Question: I have drawn a Cubic Curve on canvas using
'''
myPath.cubicTo(10, 10, w, h/2, 10, h-10);
'''
I have four ImageView on that screen and I want to move that ImageViews on the drawn curve when I drag that image with touch.
I have referred the links :
<URL>
<URL>
<URL>
What I get is, Animation to move the Image on Curve with the duration defined by t.
But I want to move that ImageView on touch in direction of that curve area only.
Following is my Screen :
So, I want all the '(x,y) co-ordinates' of the curve to move ImageView on that curve only.
Else I want an equation to draw a curve so that I can interpolate x value for the touched y value.
I have goggled a lot but didn't succeed.
Any advice or guidance will help me a lot.
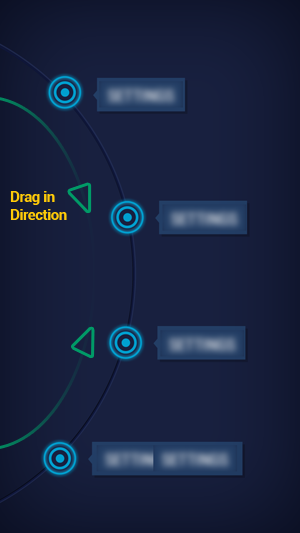
Answer: # Approach
I would suggest a different approach than using bezier as you would need to reproduce the math for it in order to get the positions.
By using simple trigonometry you can achieve the same visual result but in addition have full control of the positions.
# Trigonometry
For example:
<URL>:

Define an array with the circles and instead of y and x positions. You can filter angles later if they (e.g. only show angles between -90 and 90 degrees).
Using angles will make sure they stay ordered when moved.
'''
var balls = [-90, -45, 0, 45]; // example "positions"
'''
To replace the Bezier curve you can do this instead:
'''
/// some setup variables
var xCenter = -80, /// X center of circle
yCenter = canvas.height * 0.5, /// Y center of circle
radius = 220, /// radius of circle
x, y; /// to calculate line position
/// draw half circle
ctx.arc(xCenter, yCenter, radius, 0, 2 * Math.PI);
ctx.stroke();
'''
Now we can use an Y value from mouse move/touch etc. to move around the circles:
'''
/// for demo, mousemove - adopt as needed for touch
canvas.onmousemove = function(e) {
/// get Y position which is used as delta to angle
var rect = demo.getBoundingClientRect();
dlt = e.clientY - rect.top;
/// render the circles in new positions
render();
}
'''
The rendering iterates through the balls array and render them in their angle + delta:
'''
for(var i = 0, angle; i < balls.length; i++) {
angle = balls[i];
pos = getPosfromAngle(angle);
/// draw circles etc. here
}
'''
The magic function is this:
'''
function getPosfromAngle(a) {
/// get angle from circle and add delta
var angle = Math.atan2(delta - yCenter, radius) + a * Math.PI / 180;
return [xCenter + radius * Math.cos(angle),
yCenter + radius * Math.sin(angle)];
}
'''
'radius' is used as a pseudo position. You can replace this with an actual X position but is frankly not needed.
In this demo, to keep it simple, I have only attached mouse move. Move the mouse over the canvas to see the effect.
As this is demo code it's not structured optimal (separate render of background and the circles etc.).
Feel free to adopt and modify to suit your needs.